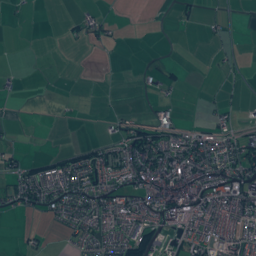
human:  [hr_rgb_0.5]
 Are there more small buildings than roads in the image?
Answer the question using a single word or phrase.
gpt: yes

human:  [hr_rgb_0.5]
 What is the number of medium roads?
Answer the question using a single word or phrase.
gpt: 0

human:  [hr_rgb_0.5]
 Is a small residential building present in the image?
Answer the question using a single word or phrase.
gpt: yes

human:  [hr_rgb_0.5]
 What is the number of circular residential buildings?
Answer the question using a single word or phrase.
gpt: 5

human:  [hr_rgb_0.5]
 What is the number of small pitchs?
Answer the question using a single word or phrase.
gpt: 0

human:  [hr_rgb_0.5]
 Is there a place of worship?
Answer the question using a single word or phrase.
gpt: yes

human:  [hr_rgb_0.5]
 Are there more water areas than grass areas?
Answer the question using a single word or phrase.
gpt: no

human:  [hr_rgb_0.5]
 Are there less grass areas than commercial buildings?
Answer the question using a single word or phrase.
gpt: no

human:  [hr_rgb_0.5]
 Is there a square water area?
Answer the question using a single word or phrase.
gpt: yes

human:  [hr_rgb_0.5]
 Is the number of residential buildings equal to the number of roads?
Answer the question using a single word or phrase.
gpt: no

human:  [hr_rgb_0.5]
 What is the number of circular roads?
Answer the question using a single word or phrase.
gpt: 0

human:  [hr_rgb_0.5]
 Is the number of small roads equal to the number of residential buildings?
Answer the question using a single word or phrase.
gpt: no

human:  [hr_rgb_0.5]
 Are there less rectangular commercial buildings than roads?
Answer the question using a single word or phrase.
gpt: yes

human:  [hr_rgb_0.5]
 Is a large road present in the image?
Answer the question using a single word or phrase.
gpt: no

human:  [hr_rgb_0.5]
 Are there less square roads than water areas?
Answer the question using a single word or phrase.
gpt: yes

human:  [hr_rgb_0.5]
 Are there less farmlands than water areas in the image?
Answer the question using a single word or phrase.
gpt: yes

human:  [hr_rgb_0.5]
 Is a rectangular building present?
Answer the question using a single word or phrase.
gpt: yes

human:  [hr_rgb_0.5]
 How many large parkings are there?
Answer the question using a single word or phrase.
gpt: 1

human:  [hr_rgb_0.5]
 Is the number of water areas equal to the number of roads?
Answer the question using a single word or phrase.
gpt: no

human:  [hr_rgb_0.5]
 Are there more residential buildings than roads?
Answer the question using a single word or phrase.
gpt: yes

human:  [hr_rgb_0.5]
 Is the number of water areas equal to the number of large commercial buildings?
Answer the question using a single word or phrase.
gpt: no

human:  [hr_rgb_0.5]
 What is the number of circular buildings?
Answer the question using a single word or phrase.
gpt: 5

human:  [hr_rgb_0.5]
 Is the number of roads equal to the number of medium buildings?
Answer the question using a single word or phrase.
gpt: no

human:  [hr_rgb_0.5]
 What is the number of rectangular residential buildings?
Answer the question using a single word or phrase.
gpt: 3565

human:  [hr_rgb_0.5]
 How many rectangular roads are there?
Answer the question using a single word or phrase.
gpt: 0

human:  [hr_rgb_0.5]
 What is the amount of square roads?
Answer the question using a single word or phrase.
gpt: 0

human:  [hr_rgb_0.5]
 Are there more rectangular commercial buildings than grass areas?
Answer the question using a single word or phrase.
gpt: no

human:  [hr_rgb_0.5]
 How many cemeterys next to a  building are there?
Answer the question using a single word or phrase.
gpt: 7

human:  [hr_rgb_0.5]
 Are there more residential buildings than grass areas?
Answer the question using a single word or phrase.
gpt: yes

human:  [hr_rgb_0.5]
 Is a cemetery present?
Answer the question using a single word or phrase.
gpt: yes

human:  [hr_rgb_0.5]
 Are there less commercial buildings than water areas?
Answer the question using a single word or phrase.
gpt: no

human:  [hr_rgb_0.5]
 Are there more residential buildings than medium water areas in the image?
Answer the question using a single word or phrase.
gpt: yes

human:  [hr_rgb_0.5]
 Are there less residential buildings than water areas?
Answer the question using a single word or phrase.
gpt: no

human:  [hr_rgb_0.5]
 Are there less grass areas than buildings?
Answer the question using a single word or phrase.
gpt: yes

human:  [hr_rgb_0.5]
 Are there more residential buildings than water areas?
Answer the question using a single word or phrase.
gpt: yes

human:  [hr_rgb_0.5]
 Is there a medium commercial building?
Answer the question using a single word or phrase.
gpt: yes